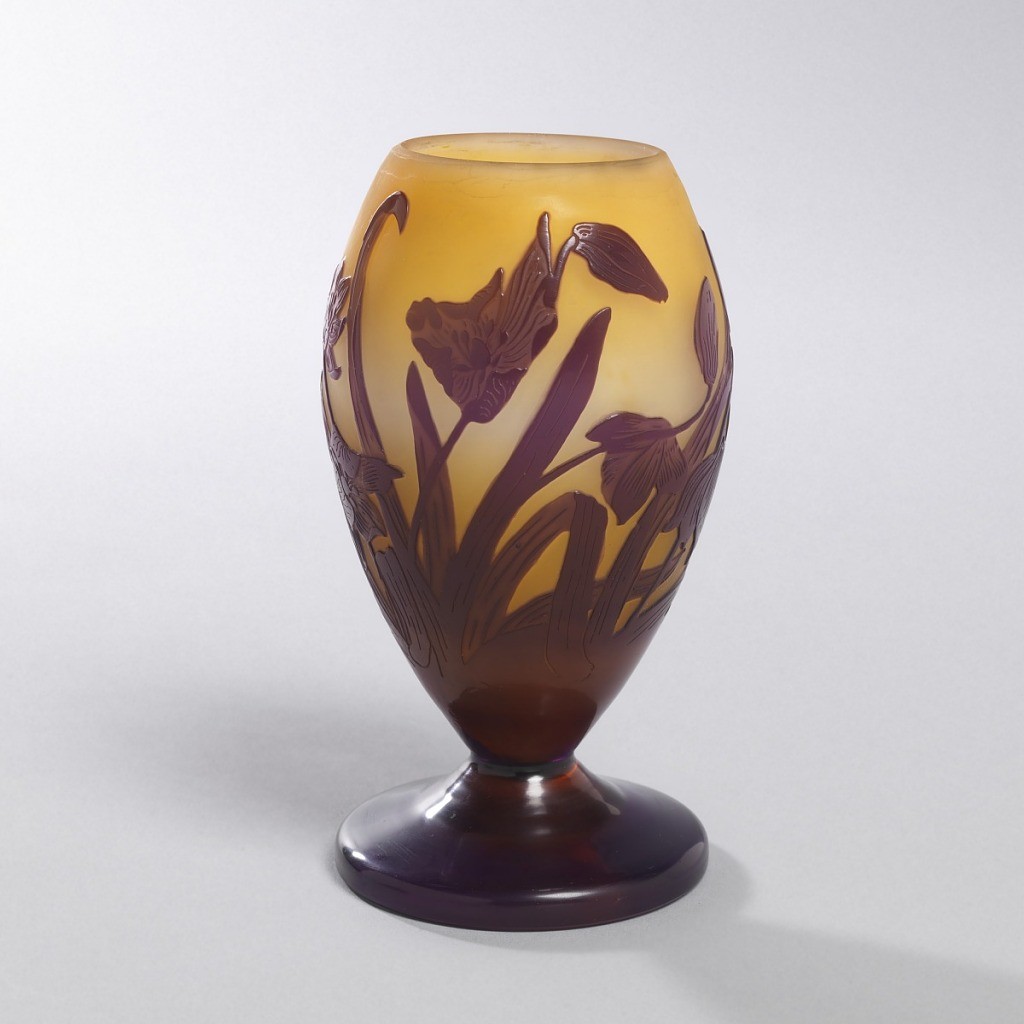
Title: Purple, yellow
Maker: Gallé
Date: late 19th–early 20th century
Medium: Glass
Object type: Vase
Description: Footed glass vase with dark applied decoration of plants (silhouette-like) on yellow background.